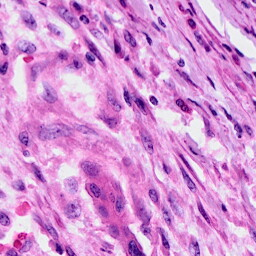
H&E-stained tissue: Cervix